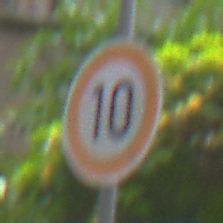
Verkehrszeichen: Geschwindigkeit10
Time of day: MorningAfternoon
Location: Outdoor (Urban)
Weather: Overcast
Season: NotSpecified
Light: Natural